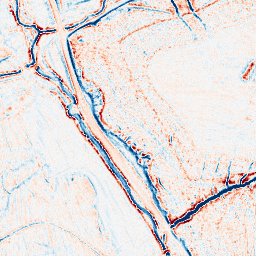
Category: edge_preserving
Decomposition family: bilateral
Decomposition parameters: d: 9
sigma_color: 75
sigma_space: 100
Upsampling method: fft_zeropad
Upsampling parameters: scale: 4
Upsampling scale: 4